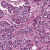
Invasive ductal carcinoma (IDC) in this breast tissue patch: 1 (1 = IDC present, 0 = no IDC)